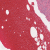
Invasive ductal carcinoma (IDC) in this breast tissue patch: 1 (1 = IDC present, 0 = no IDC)